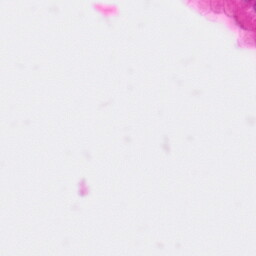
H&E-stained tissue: Pancreatic